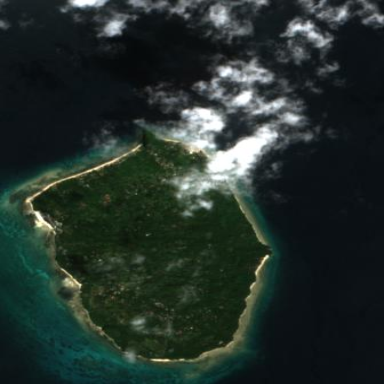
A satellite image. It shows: Island with natural coastline.